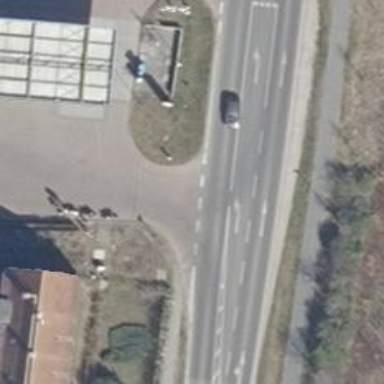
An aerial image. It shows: Road with "give way" sign.